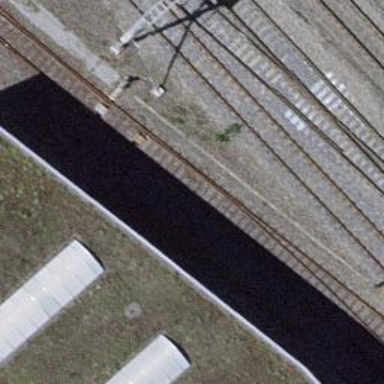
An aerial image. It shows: Railway switch.